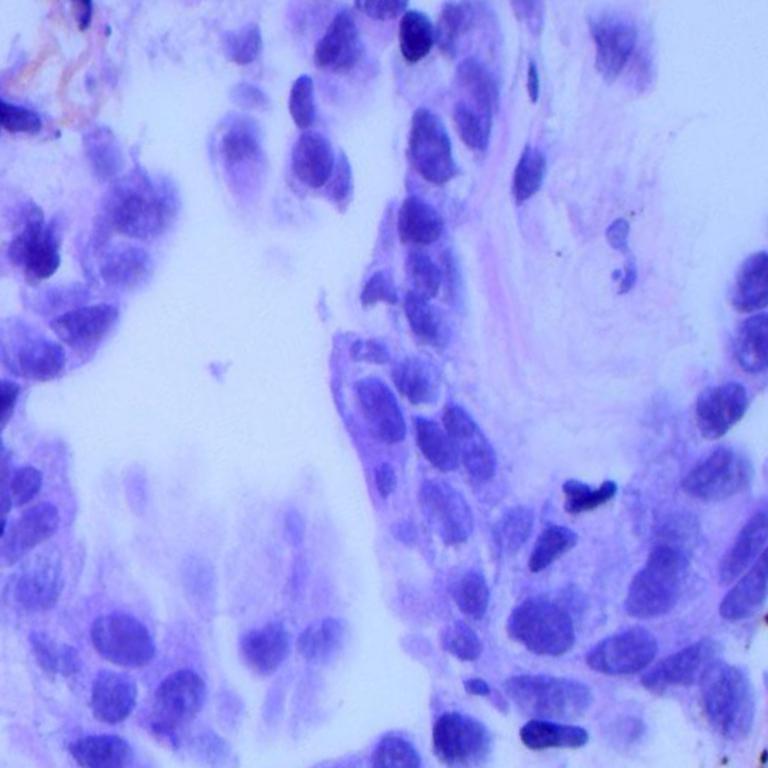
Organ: lung
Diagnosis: adenocarcinomas